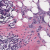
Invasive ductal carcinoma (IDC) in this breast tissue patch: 0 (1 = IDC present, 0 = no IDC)